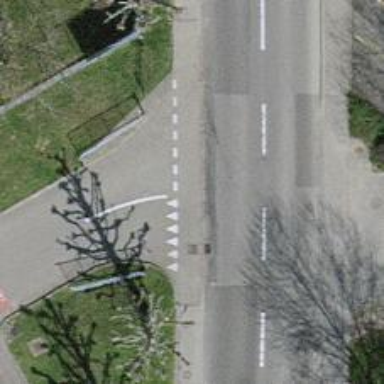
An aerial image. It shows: Sidewalk along the footway.